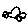
Label: car